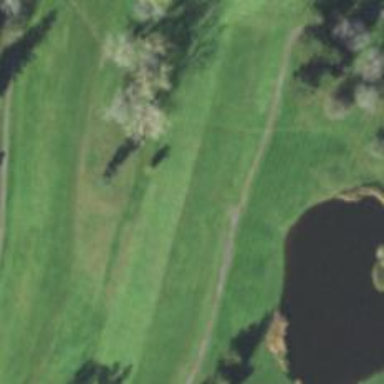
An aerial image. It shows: View of golf hole.